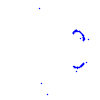
Particle: proton